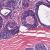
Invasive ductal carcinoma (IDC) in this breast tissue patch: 0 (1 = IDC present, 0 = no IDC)